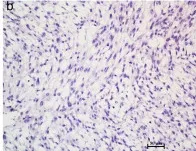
Immunohistochemical studies of the tumor. (a-i) Magnification, x200. And negative for CK.
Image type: pathology (immunostaining)